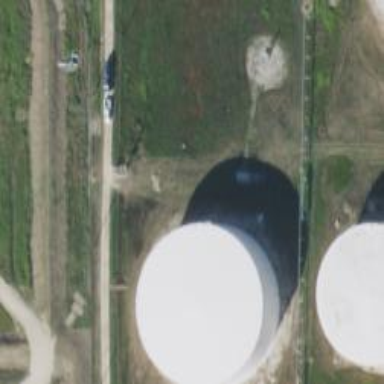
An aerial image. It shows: Storage tank building.